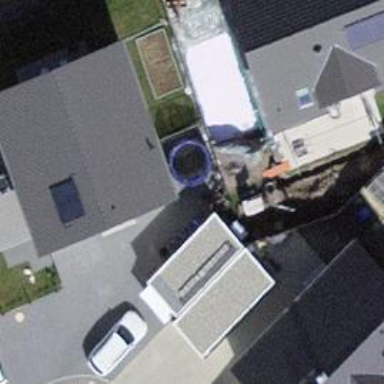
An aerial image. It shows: Garage with flat roof.